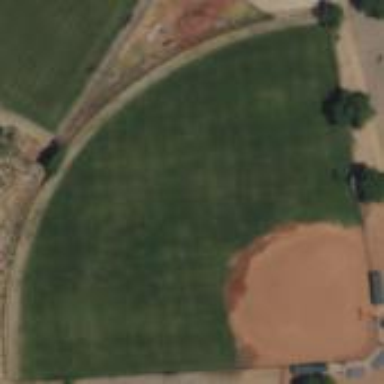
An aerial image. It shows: Baseball pitch for leisure land activities.